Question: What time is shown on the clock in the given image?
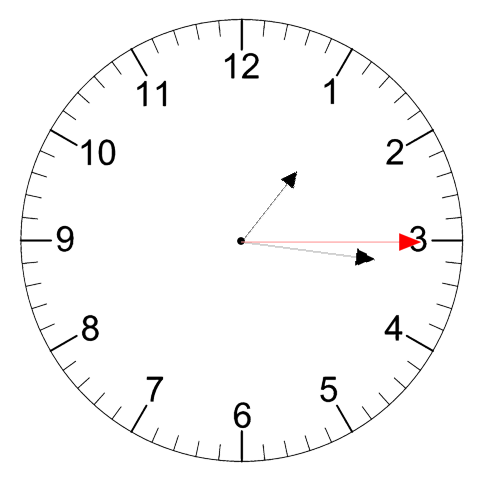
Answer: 01:16:15